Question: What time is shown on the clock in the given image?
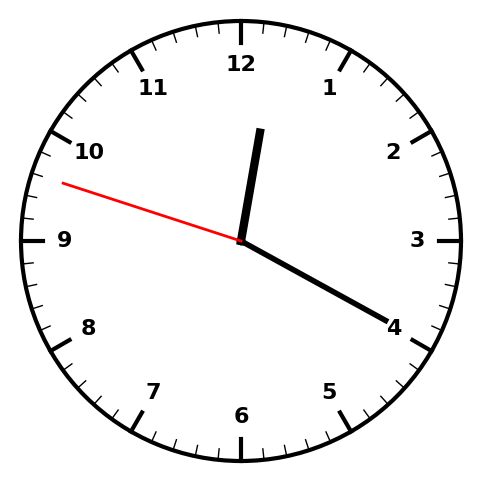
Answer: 12:19:48